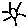
Label: sun